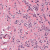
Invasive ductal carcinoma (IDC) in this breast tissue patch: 1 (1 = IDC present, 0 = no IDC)